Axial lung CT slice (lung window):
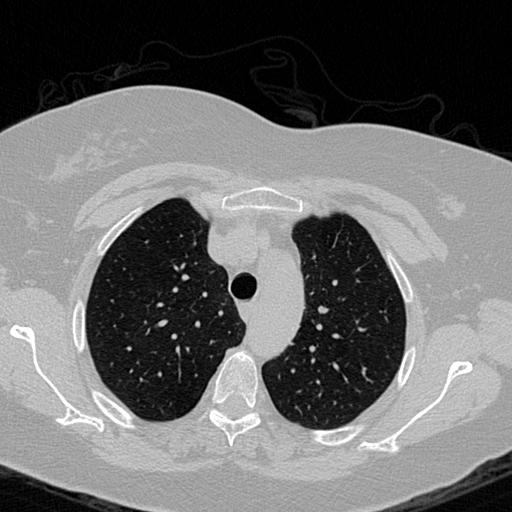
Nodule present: no